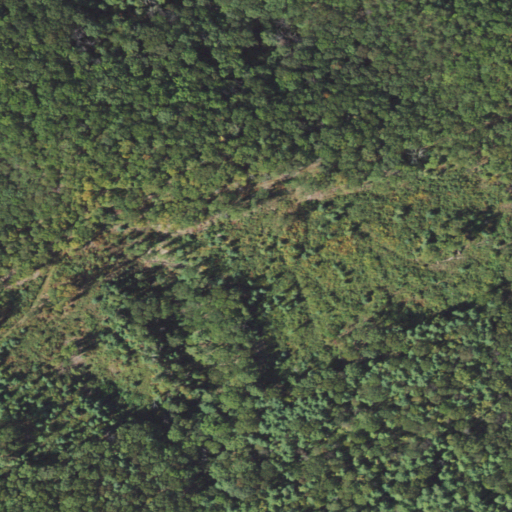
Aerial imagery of ridge(s) in Pennsylvania named Brush Ridge containing deciduous forest, mixed forest, and evergreen forest